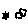
Label: cloud